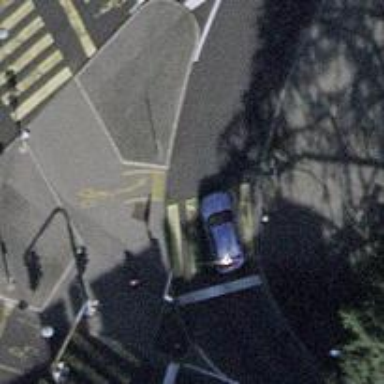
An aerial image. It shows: Zebra crossing controlled by traffic signals.